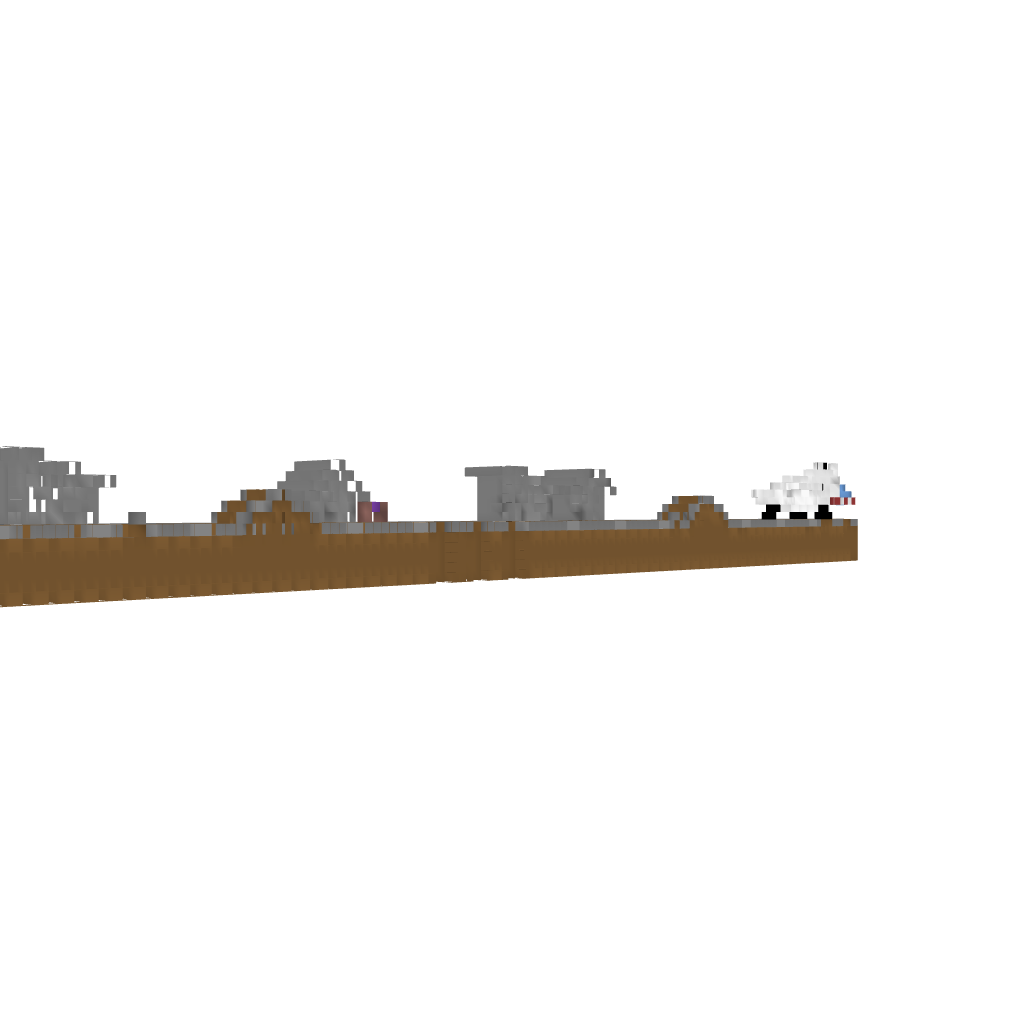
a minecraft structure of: Commander Keen Border village overworld bad low quality